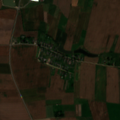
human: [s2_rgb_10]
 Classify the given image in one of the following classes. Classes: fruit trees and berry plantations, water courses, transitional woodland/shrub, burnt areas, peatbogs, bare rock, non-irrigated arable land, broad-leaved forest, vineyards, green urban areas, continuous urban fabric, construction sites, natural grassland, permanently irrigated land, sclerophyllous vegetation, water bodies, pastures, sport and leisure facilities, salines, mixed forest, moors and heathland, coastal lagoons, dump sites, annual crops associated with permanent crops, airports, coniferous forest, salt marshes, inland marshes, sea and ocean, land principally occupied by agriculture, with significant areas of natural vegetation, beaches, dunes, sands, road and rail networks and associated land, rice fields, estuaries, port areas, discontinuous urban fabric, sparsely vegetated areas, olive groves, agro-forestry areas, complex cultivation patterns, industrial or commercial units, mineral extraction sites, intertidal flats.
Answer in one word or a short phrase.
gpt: discontinuous urban fabric, non-irrigated arable land